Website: macys
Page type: delivery-shipping
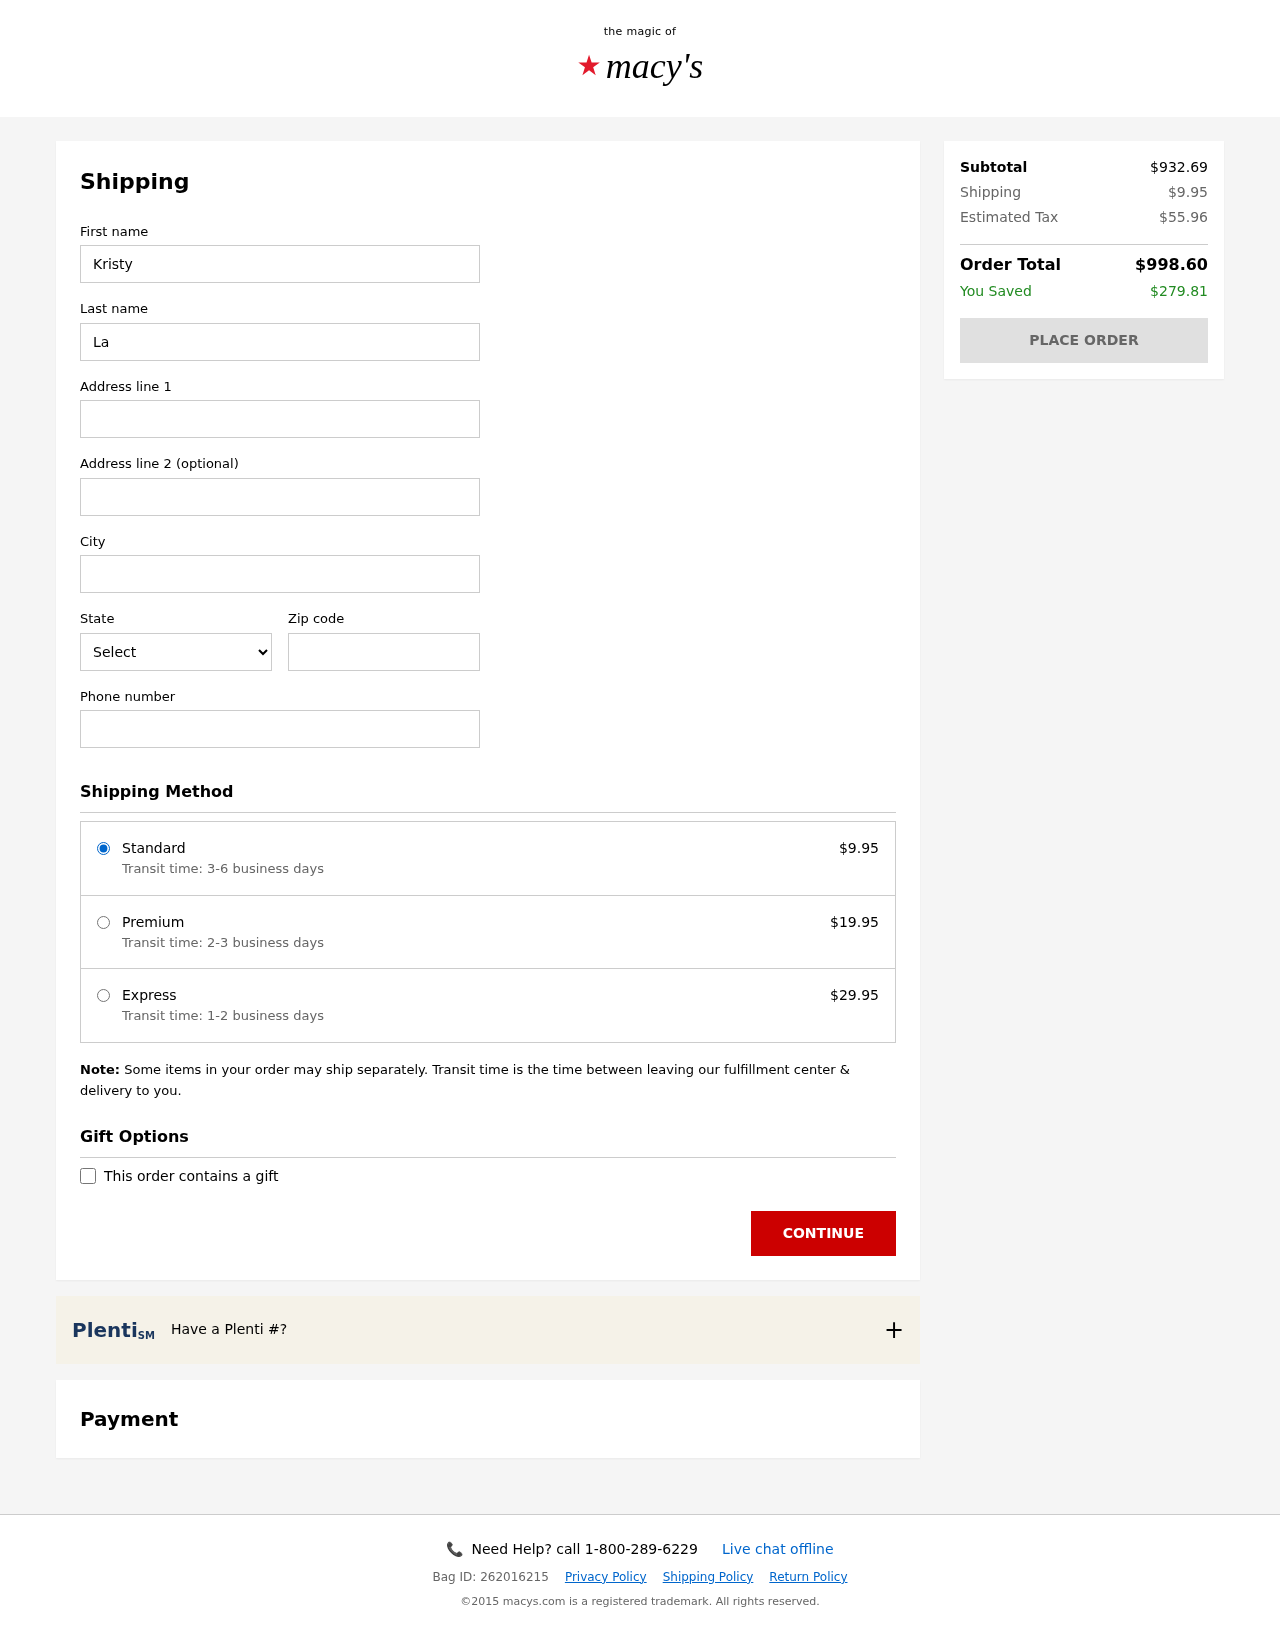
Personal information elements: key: PII_CITY
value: Abigailside
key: PII_FIRSTNAME
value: Kristy
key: PII_LASTNAME
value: Lane
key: PII_PHONE
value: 9619473074
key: PII_POSTCODE
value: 34586
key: PII_STATE_ABBR
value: NY
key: PII_STREET
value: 84127 Kristin Divide Suite 332
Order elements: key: ORDER_SHIPPING_COST
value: $9.95
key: ORDER_SHIPPING_PREMIUM
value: $19.95
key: ORDER_SHIPPING_EXPRESS
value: $29.95
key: ORDER_SUBTOTAL
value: $932.69
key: ORDER_TAX
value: $55.96
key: ORDER_TOTAL
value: $998.60
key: ORDER_SAVINGS
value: $279.81